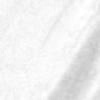
Label: change